Question: I have the following orderline formset.

As the Product drop-down will consist of 100+ products, i want to filter the products available in the drop-down based on the Product Type selection. I have been trying to get this working with JQuery looking at several solutions and examples on the web, but i am really stuck.
Any help or pointers on to implementing this would be greatly appreciated.
Below the relevant Models / Views / Forms for reference.
Models.py
'''
class OrderHeader(models.Model):
customer = models.ForeignKey(Customer)
orderheader_total_price = models.DecimalField(max_digits=10, decimal_places=2, null=True, blank=True, default=0)
def __unicode__(self):
return smart_unicode(self.pk)
class OrderLine(models.Model):
orderheader = models.ForeignKey(OrderHeader)
product_type = models.ForeignKey(ProductType)
product = models.ForeignKey(Product)
def __unicode__(self):
return smart_unicode(self.pk)
'''
Views.py
'''
def orderline_formset(request, id=None):
if id:
orderid = OrderHeader.objects.get(pk=id)
else:
orderid = OrderHeader()
OrderLineFormSet = inlineformset_factory(OrderHeader, OrderLine, OrderLineForm, extra = 1, can_delete=True)
helper = OrderLineFormSetHelper()
if request.method == 'POST':
form = OrderHeaderForm(request.POST, instance=orderid)
formset = OrderLineFormSet(request.POST,instance=orderid)
if form.is_valid() and formset.is_valid():
form.save()
formset.save()
form = OrderHeaderForm(instance=orderid)
formset = OrderLineFormSet(instance=orderid)
messages.success(request, 'Order saved succesfully!')
else:
messages.error(request, 'Order save error, please check fields below')
else:
form = OrderHeaderForm(instance=orderid)
formset = OrderLineFormSet(instance=orderid)
return render_to_response("order-add.html", {'orderform' : form,'formset': formset, 'helper': helper},
context_instance=RequestContext(request))
'''
Forms.py
'''
class OrderLineForm(forms.ModelForm):
def __init__(self, *args, **kwargs):
super(OrderLineForm, self).__init__(*args, **kwargs)
class Meta:
model = OrderLine
fields = ['product_type', 'product','material','orderline_product_price','orderline_quantity',
'orderline_total_price']
labels = {
'orderline_quantity': ('Quantity'),
'orderline_product_price': ('Price'),
'orderline_total_price': ('Total'),
}
class OrderLineFormSetHelper(FormHelper):
def __init__(self, *args, **kwargs):
super(OrderLineFormSetHelper, self).__init__(*args, **kwargs)
self.form_method = 'post'
self.template = 'bootstrap3/table_inline_formset.html'
self.render_required_fields = True
self.form_tag = False
'''
HTML
'''
row0
<select class="select form-control" id="id_orderline_set-0-product_type" name="orderline_set-0-product_type">
<select class="select form-control" id="id_orderline_set-0-product" name="orderline_set-0-product">
row1
<select class="select form-control" id="id_orderline_set-1-product_type" name="orderline_set-1-product_type">
<select class="select form-control" id="id_orderline_set-1-product" name="orderline_set-1-product">
etc
'''
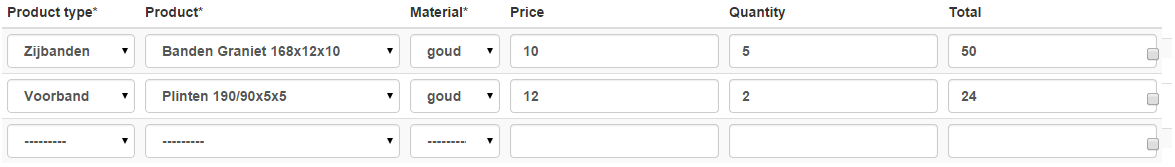
Answer: You have to use Ajax to request the specific type each time the product type select changes value, then append the result to the product select. Start with binding on the 'change' event on the select product type, then use '$.post' to send the selected type and last append the result in the product select.